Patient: sex F, age 54
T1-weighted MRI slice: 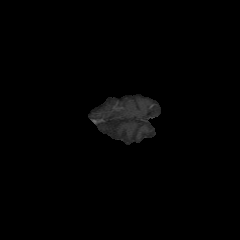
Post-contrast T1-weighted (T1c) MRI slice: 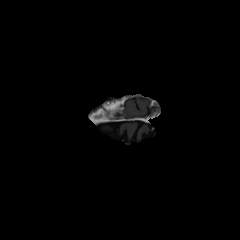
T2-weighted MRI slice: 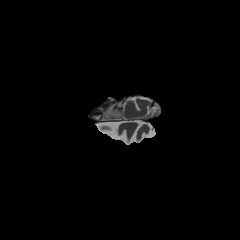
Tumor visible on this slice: yes
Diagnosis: Glioblastoma, IDH-wildtype
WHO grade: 4